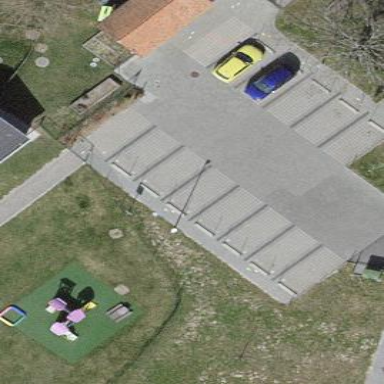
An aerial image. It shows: Parking area.